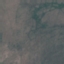
Land use / land cover class: HerbaceousVegetation